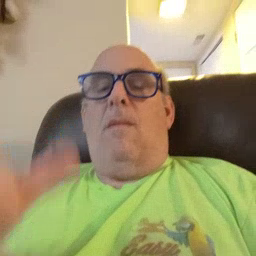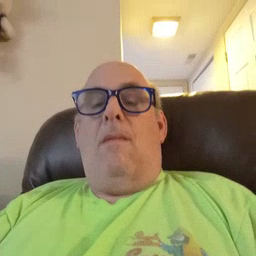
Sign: later